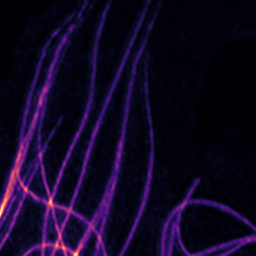
Label: Super-resolution Microtubules image